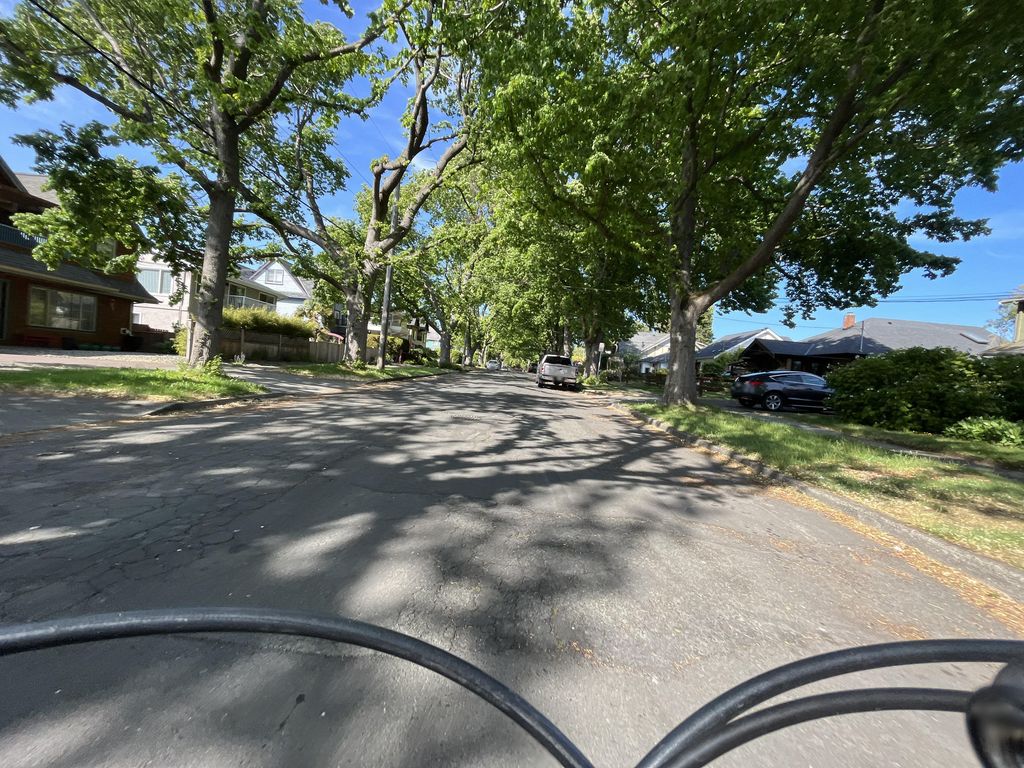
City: victoria